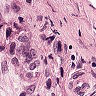
Metastatic tissue present: yes